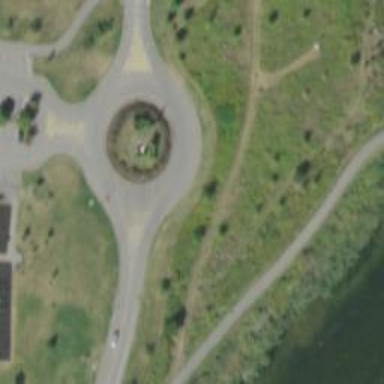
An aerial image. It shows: Tertiary road leading to roundabout.